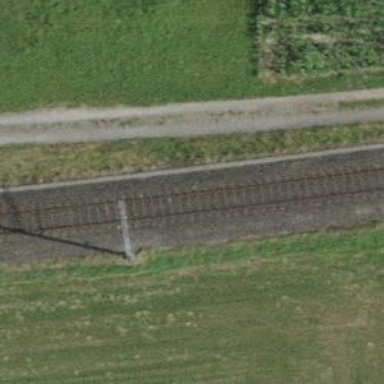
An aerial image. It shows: Fence.